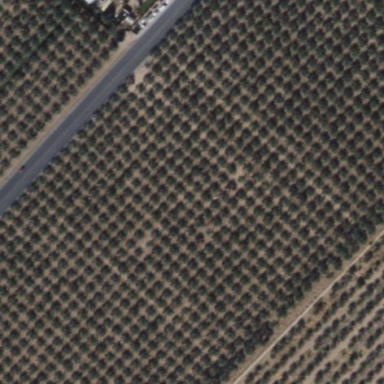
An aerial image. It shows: Orchard filled with evergreen broadleaved date palms.